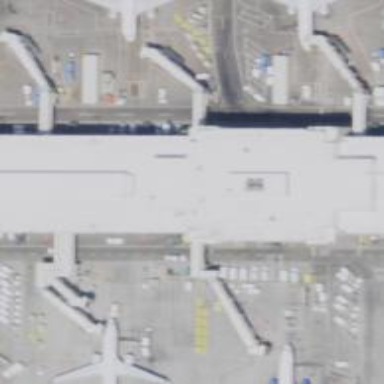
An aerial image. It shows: Airport gate.